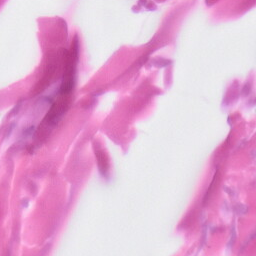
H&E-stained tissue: Skin